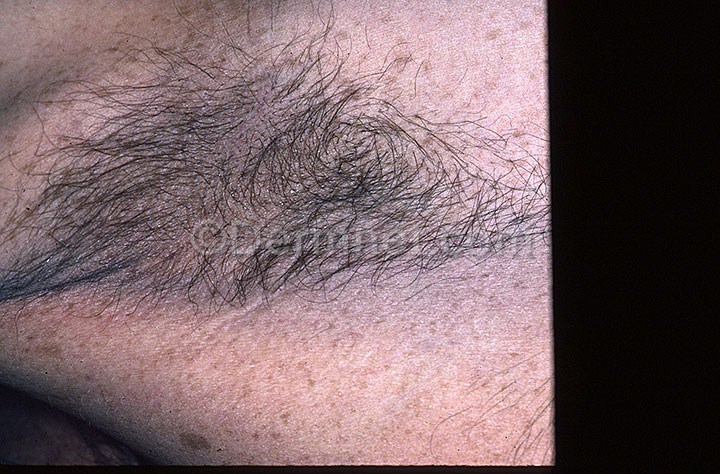
Disease: Systemic Disease